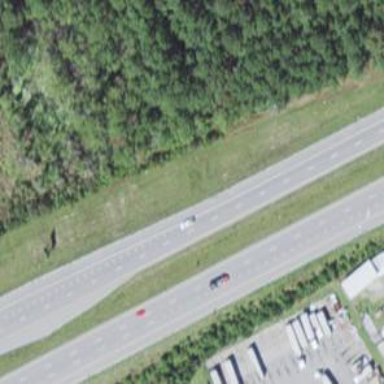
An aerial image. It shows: Asphalt motorway.